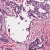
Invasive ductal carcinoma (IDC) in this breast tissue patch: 1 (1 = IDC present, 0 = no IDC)